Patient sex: M
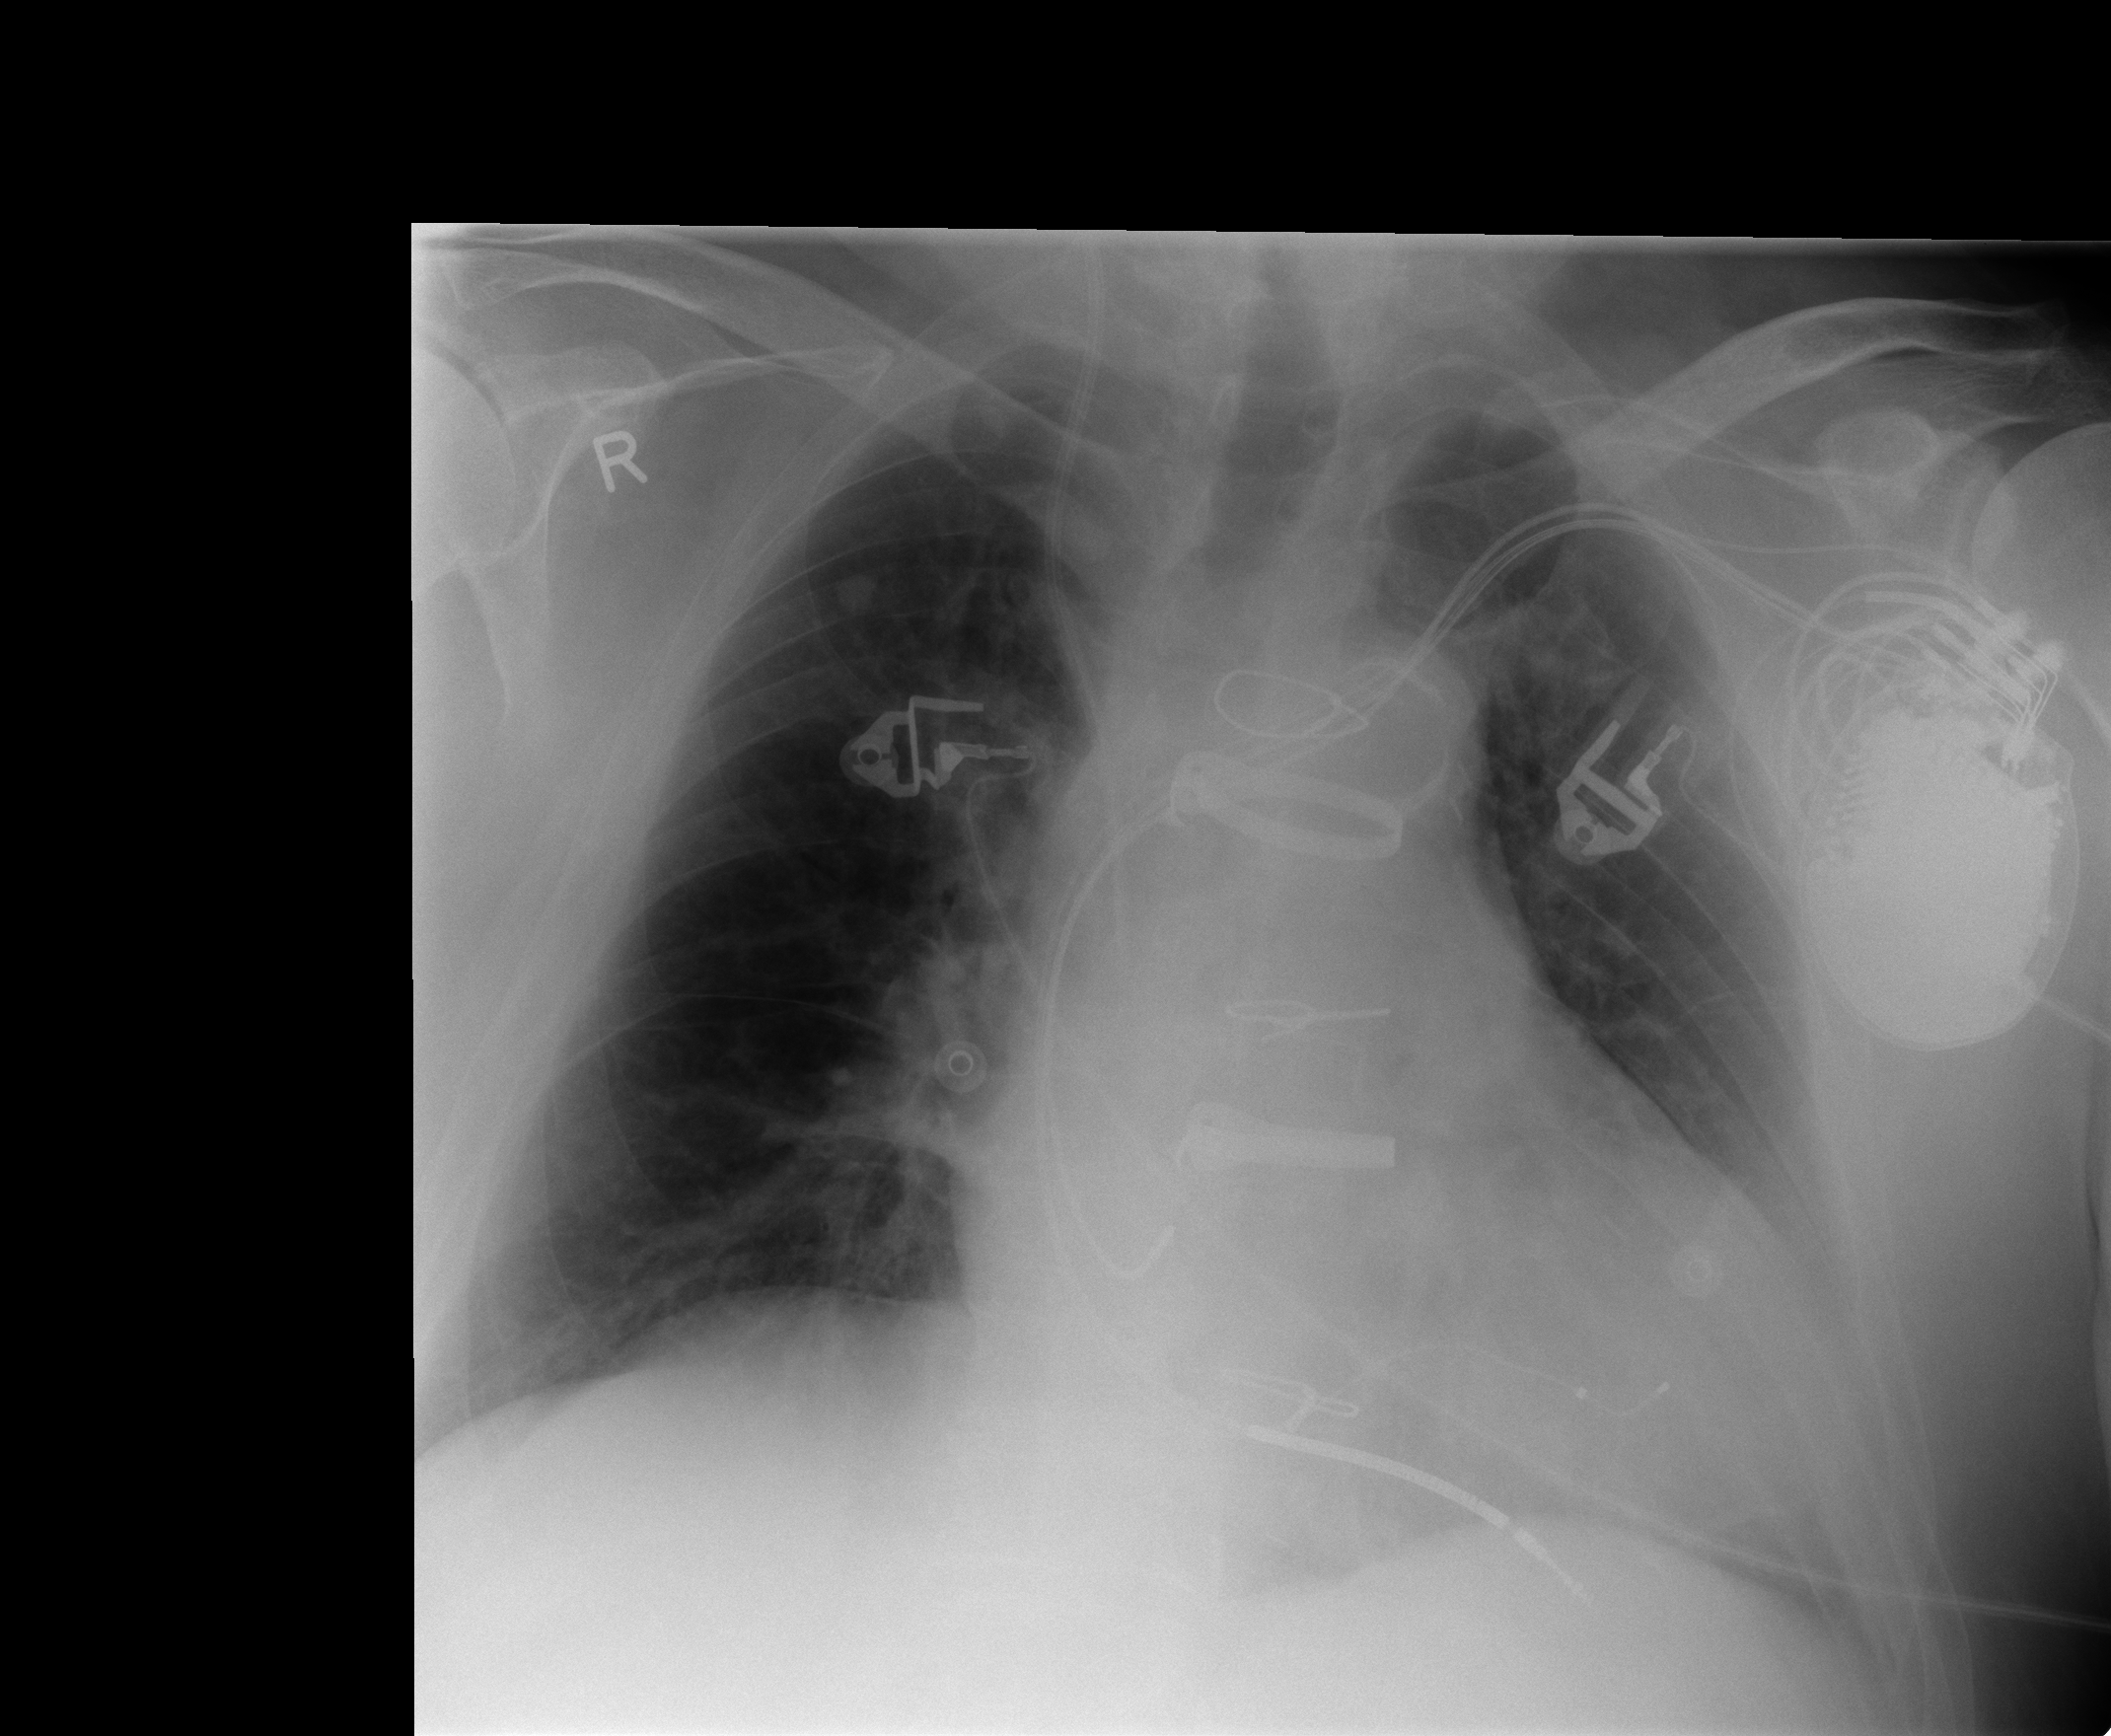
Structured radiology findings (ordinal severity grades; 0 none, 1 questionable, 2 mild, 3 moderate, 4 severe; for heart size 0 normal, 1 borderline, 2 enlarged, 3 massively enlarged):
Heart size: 2
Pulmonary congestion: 2
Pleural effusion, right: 0
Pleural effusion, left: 0
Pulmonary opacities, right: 0
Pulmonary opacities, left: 0
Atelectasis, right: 0
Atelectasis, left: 0